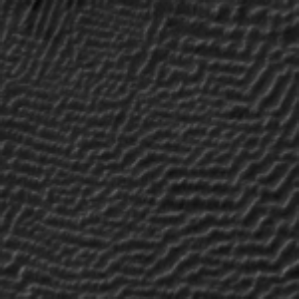
Label: frost